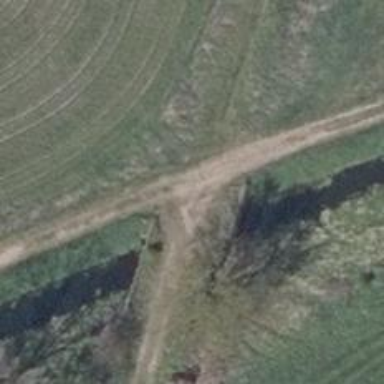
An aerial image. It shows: Track road on bridge.